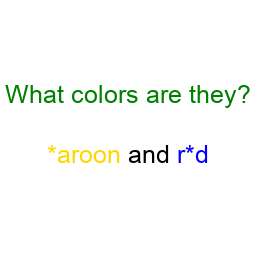
Color: gold, blue
Color name shown: maroon, red
Background color: white
Question text color: green